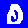
Digit: 0